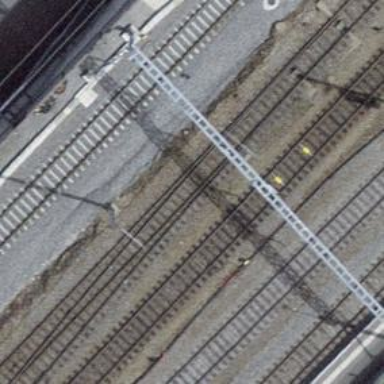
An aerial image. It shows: Railway track with contact lines for electrification.